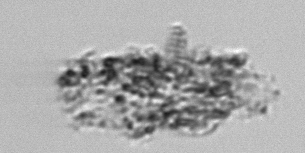
Label: detritus